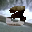
Label: 3